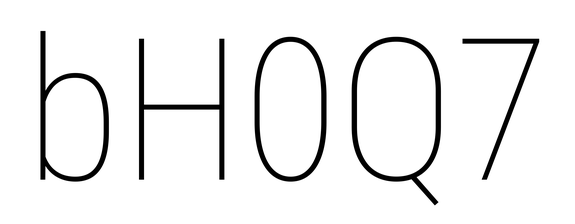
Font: Roboto_Condensed_Thin